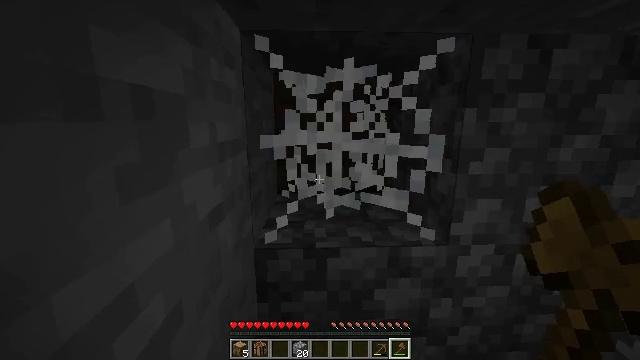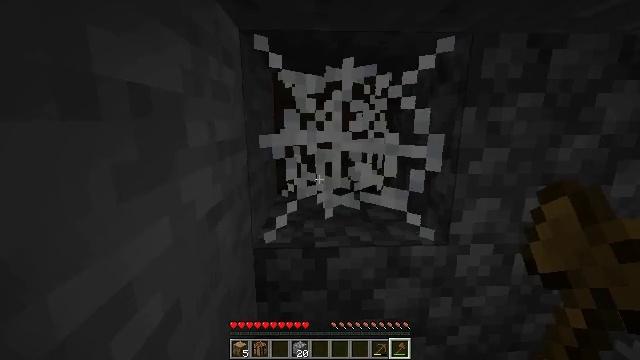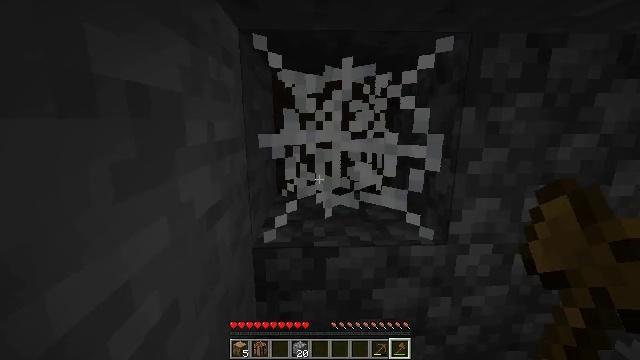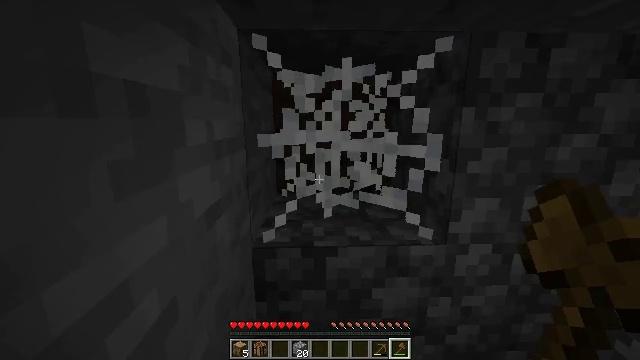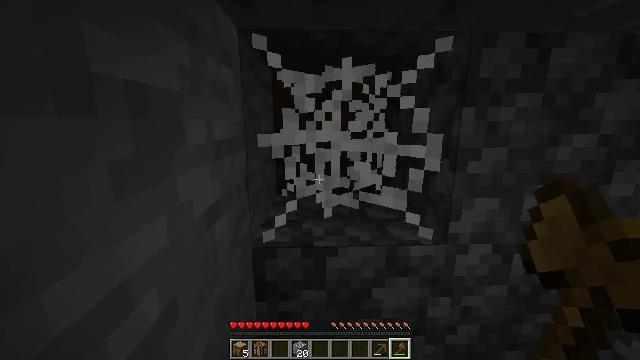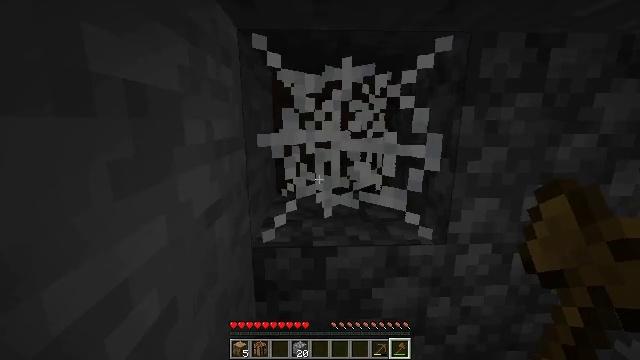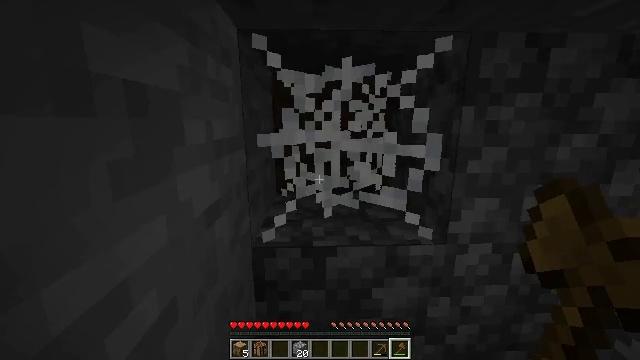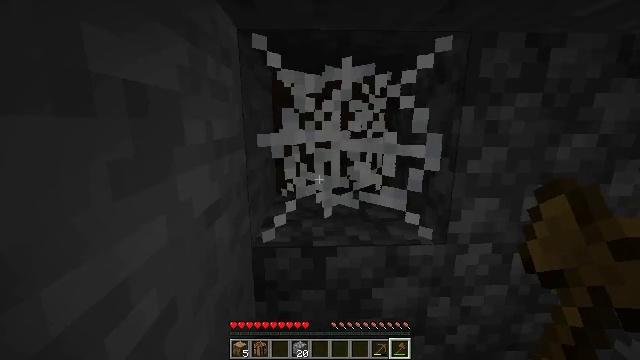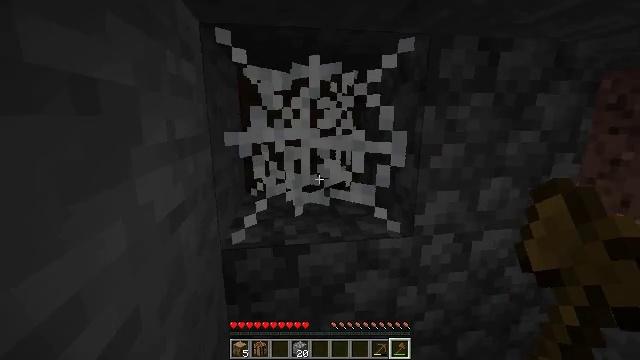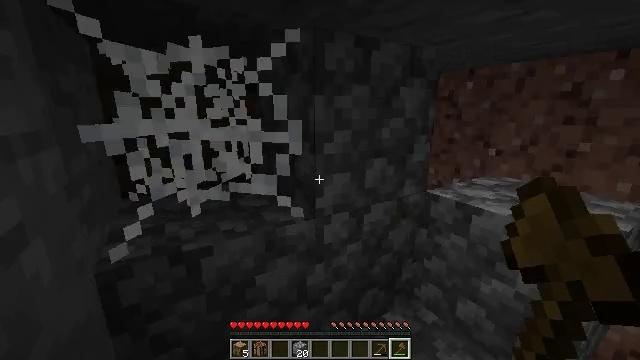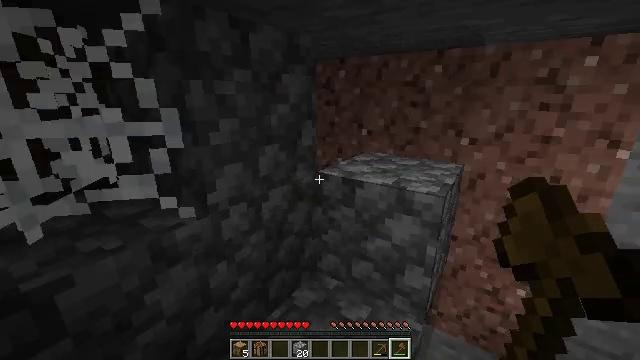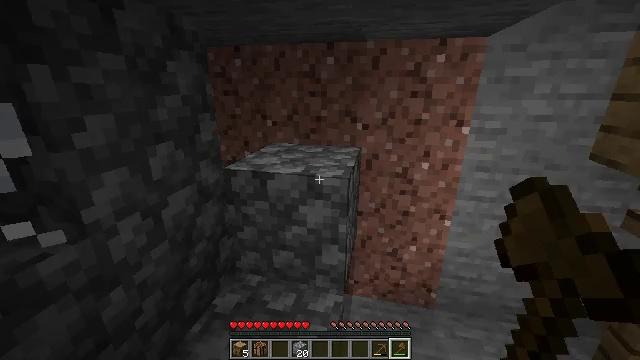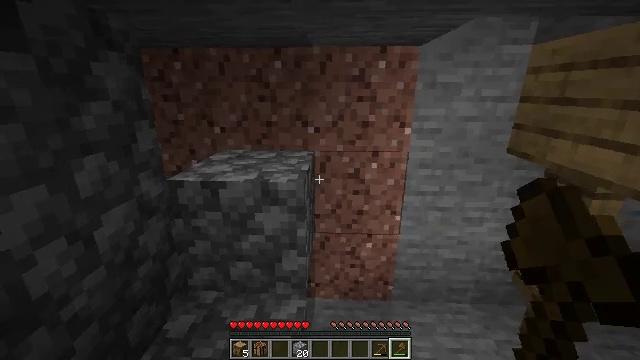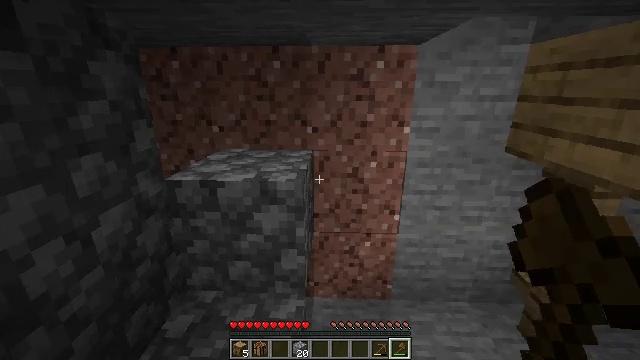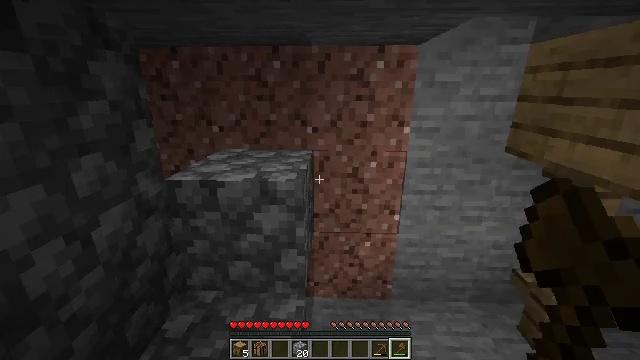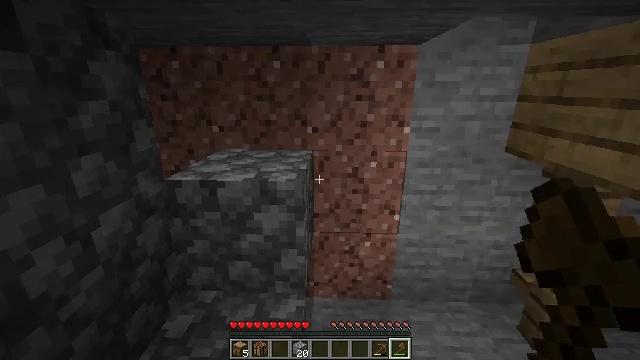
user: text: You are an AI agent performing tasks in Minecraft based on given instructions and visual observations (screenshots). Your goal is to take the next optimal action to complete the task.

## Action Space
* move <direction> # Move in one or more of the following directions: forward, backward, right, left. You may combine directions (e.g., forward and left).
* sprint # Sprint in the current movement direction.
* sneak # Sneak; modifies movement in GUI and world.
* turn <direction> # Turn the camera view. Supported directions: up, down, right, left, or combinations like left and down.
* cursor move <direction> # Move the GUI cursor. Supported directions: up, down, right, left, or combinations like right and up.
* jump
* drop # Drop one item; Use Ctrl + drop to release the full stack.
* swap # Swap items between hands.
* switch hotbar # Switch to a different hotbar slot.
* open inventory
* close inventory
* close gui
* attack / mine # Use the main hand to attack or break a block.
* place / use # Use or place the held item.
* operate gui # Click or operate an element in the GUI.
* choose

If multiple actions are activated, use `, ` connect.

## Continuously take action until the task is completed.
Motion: motion action
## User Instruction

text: Break the dirt block.
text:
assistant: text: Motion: no_op
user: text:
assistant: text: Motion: no_op
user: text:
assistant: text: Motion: no_op
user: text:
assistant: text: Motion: no_op
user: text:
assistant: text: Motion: no_op
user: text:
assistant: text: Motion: no_op
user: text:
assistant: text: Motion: no_op
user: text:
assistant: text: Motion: turn right
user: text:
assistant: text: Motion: turn right and down
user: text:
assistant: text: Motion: turn right and down
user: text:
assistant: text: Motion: turn right and down
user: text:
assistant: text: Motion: turn right
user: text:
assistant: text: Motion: no_op
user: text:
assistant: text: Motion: no_op
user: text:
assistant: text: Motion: no_op
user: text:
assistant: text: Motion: no_op
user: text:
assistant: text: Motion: no_op
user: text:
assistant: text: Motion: turn right and down
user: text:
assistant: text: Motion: turn right and down
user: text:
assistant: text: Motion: turn right and down
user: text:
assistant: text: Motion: turn right and down
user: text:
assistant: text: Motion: turn right
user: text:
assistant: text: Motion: no_op
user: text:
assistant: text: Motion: no_op
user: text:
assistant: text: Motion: no_op
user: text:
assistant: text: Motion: no_op
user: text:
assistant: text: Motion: no_op
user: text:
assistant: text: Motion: no_op
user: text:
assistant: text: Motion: no_op
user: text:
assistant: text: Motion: no_op